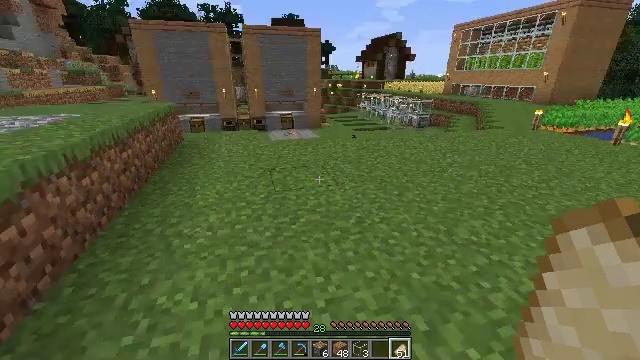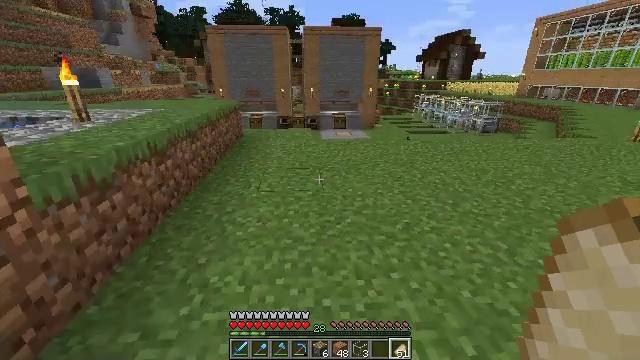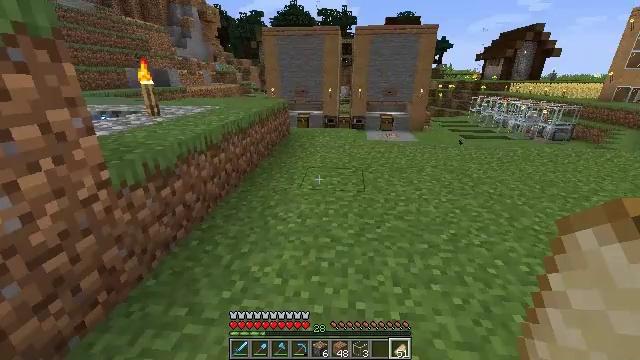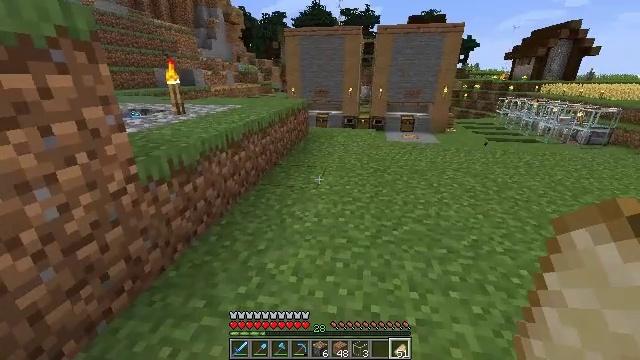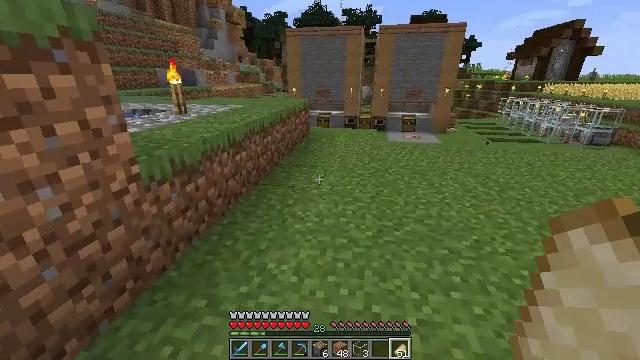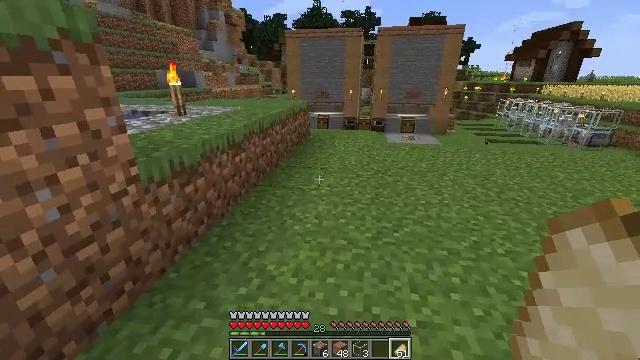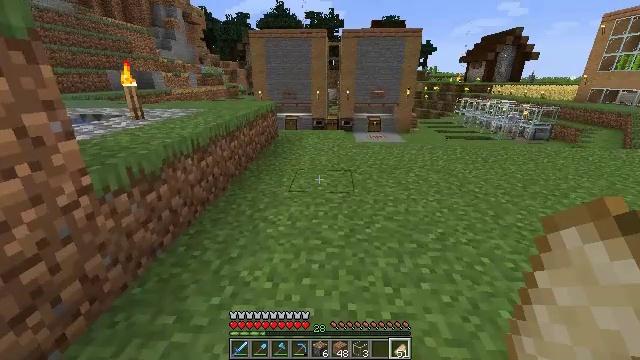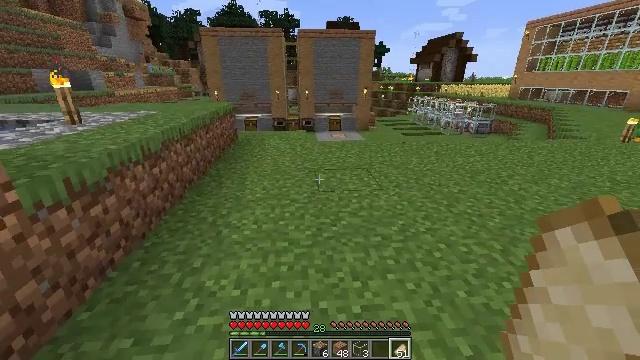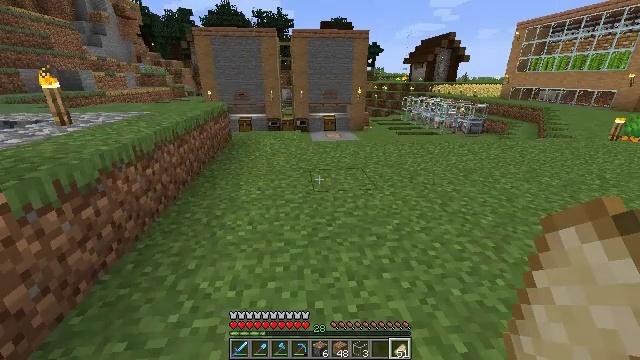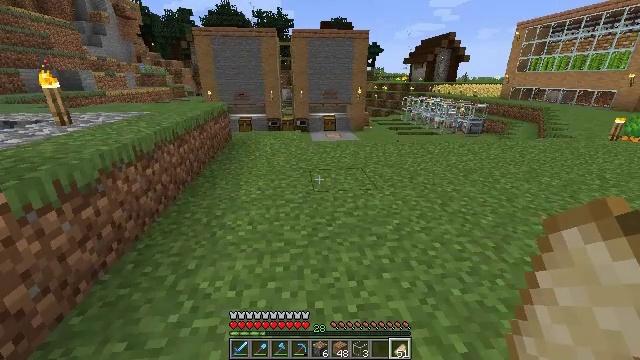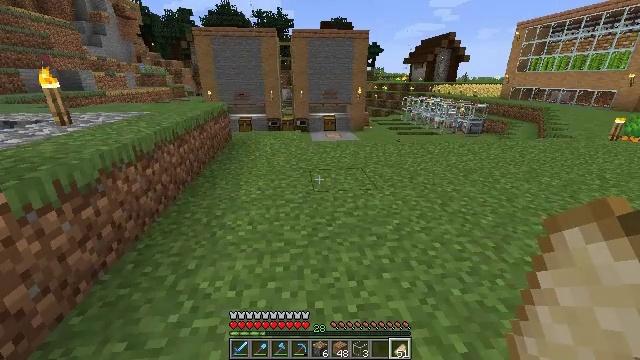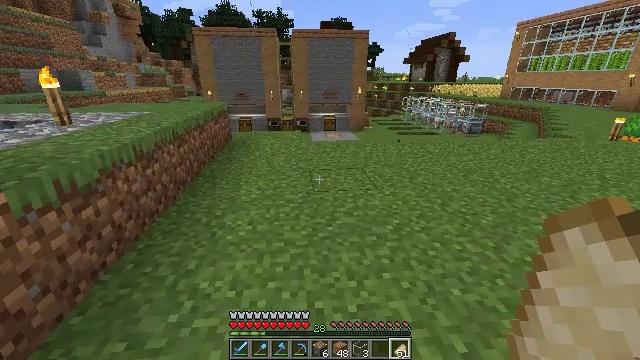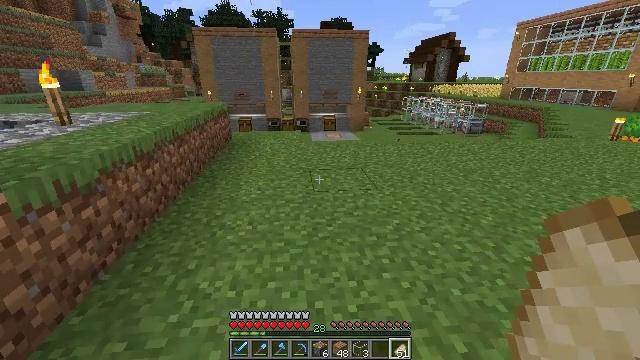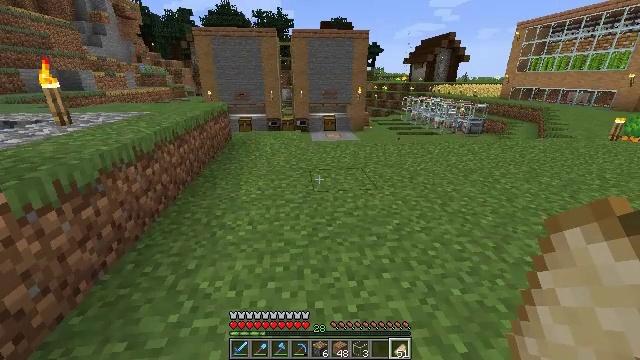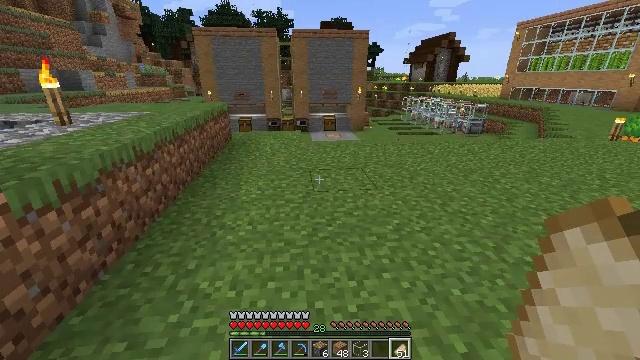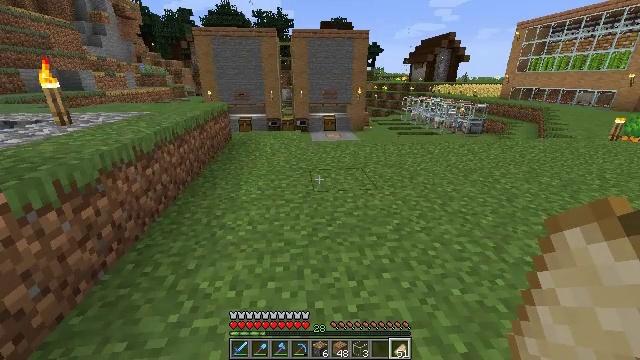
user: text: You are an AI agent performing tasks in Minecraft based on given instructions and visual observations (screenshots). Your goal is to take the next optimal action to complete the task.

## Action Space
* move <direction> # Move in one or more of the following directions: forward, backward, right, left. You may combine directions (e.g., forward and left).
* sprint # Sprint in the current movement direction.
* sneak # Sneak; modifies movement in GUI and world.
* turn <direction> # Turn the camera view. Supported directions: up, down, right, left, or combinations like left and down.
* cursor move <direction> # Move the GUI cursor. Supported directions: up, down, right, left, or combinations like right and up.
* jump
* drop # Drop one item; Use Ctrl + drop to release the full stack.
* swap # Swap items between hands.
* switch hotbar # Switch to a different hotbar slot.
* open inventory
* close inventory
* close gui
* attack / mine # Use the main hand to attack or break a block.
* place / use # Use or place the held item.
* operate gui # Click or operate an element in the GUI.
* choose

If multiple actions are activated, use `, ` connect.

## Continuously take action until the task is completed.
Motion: motion action
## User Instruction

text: Craft the redstone.
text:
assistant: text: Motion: turn left
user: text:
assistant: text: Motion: turn left
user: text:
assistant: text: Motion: turn left
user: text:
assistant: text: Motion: no_op
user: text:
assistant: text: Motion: no_op
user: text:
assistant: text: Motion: turn right
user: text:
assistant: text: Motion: turn right
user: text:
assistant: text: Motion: turn right
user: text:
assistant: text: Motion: no_op
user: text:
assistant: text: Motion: no_op
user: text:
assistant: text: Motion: no_op
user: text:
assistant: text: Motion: no_op
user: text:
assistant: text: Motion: no_op
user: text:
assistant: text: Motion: no_op
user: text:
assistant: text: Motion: no_op
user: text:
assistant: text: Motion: no_op
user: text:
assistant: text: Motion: no_op
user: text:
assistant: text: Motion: no_op
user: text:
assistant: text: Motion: no_op
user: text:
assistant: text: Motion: no_op
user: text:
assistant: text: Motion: no_op
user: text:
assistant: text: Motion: no_op
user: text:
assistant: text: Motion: no_op
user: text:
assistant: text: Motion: no_op
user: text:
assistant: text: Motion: no_op
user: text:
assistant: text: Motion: no_op
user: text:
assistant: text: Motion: no_op
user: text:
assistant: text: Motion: no_op
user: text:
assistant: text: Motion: no_op
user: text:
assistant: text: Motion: turn down